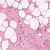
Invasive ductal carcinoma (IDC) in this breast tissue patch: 0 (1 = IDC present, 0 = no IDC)